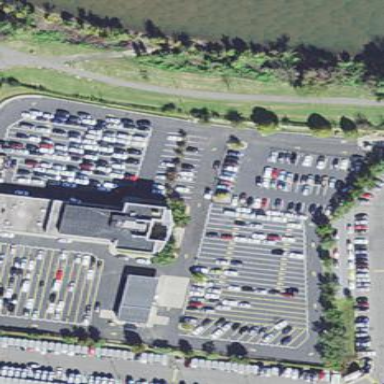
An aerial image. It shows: Paved parking aisle used as service road.